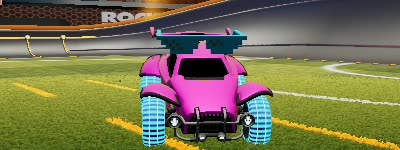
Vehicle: octane